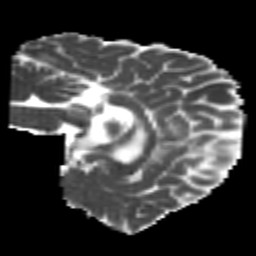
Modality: MD
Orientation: sagittal
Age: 20
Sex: male
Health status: healthy
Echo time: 0.074 s